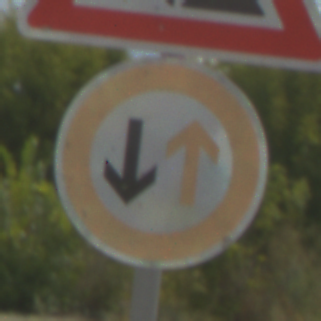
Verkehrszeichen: VorrangDesGegenverkehrs
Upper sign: Arbeitsstelle
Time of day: Midday
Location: Outdoor (Suburban)
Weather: PartlyCloudy
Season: Summer
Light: Natural